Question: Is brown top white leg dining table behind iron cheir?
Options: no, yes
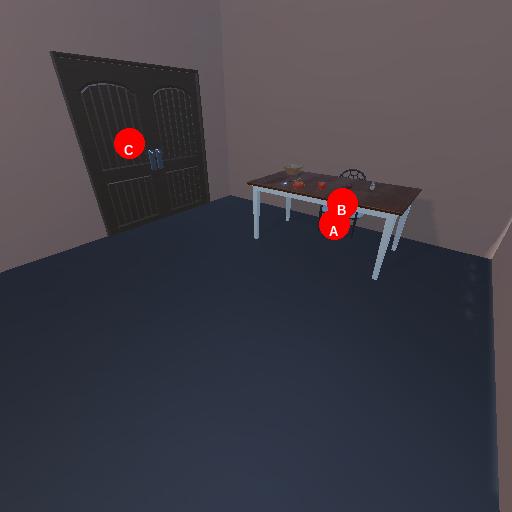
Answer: no